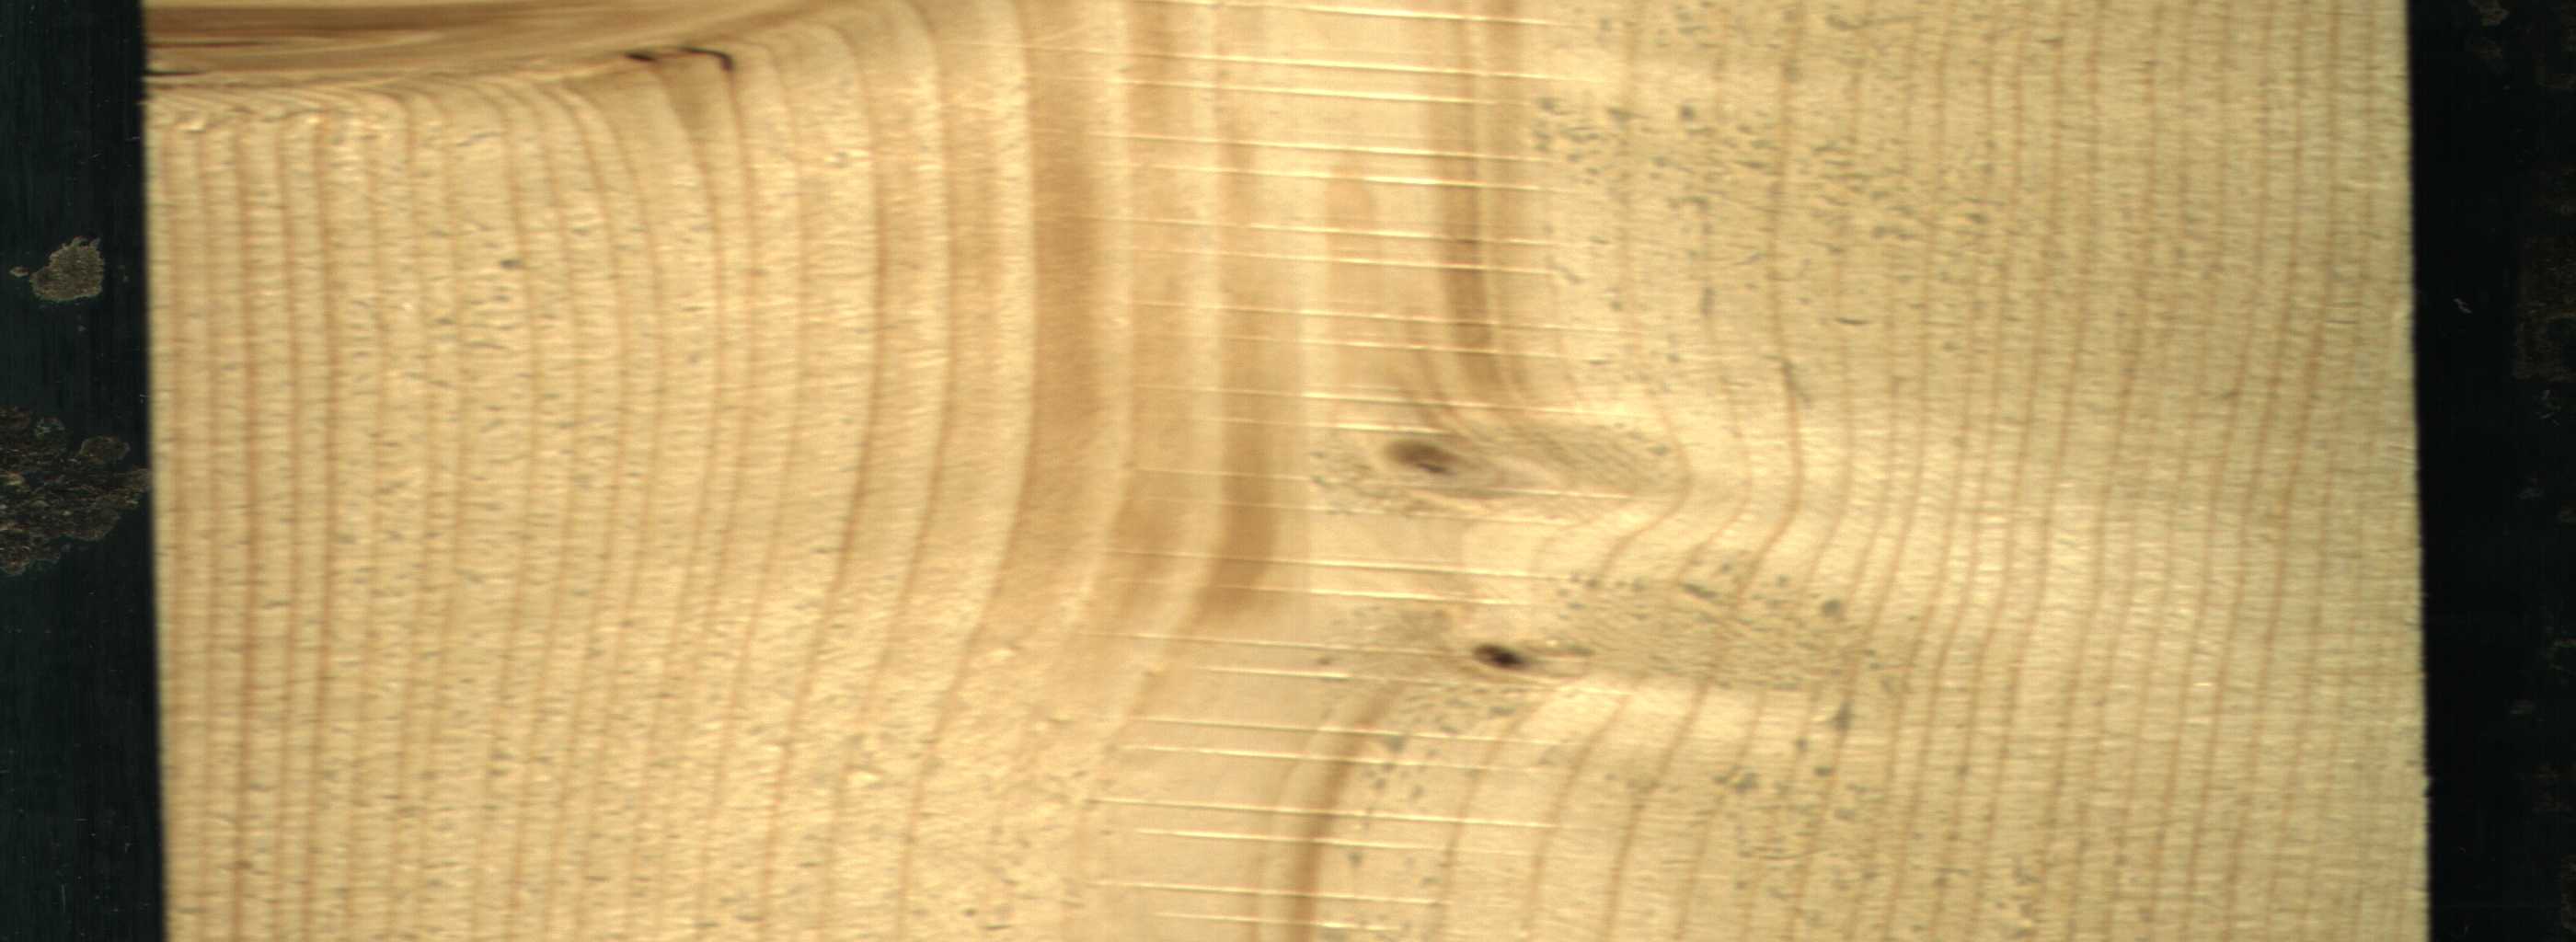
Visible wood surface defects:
Live_Knot
Live_Knot
Live_Knot